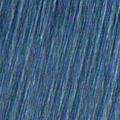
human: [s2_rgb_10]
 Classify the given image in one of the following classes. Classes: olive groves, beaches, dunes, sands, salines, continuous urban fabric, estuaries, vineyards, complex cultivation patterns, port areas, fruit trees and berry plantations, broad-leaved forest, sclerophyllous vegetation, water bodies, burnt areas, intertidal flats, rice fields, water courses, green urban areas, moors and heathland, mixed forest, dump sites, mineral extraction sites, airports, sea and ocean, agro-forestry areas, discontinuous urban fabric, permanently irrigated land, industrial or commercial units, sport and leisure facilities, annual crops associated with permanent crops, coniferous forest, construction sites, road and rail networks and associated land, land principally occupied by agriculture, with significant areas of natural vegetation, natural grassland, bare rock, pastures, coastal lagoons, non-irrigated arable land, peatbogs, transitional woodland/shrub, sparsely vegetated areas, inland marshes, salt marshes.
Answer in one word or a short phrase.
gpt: continuous urban fabric